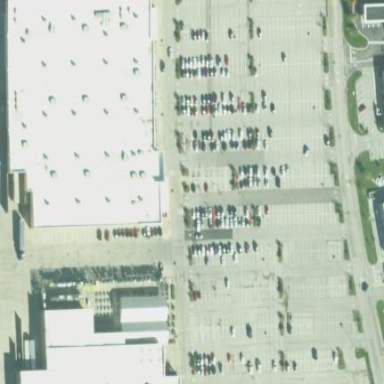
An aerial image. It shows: Department store building.